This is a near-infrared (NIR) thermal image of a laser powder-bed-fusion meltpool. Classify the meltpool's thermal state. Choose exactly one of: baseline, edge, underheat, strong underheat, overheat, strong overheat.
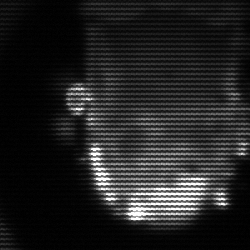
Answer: baseline